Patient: sex M, age 29
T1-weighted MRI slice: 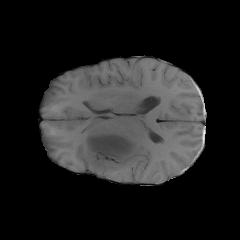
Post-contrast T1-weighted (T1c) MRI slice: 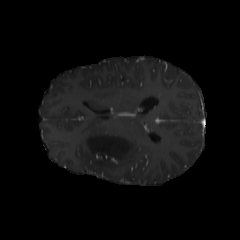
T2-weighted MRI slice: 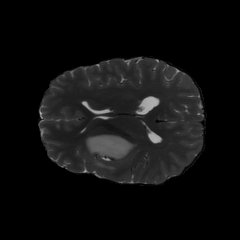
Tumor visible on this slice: yes
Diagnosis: Astrocytoma, IDH-mutant
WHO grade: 4